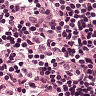
Metastatic tissue present: no